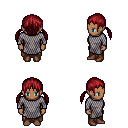
a pixel art fantasy rpg character, female body template, human, dark skin, chain mail, robe skirt, brunette twin-tailed hairstyle, brown shoes, four views (front, back, left, right), 2x2 character sprite sheet, small pixel art, hard edges, no anti-aliasing